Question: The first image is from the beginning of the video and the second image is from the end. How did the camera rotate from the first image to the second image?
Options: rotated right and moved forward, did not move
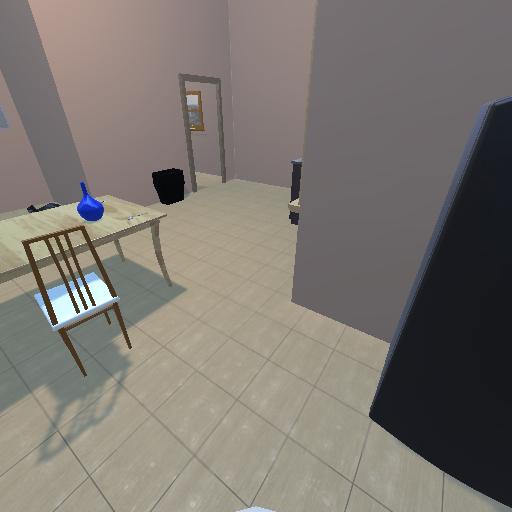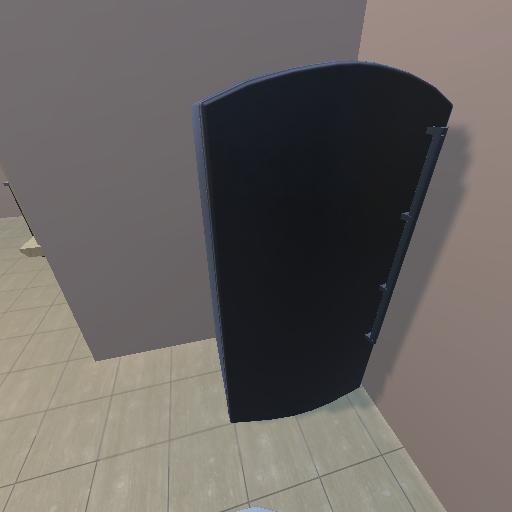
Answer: rotated right and moved forward